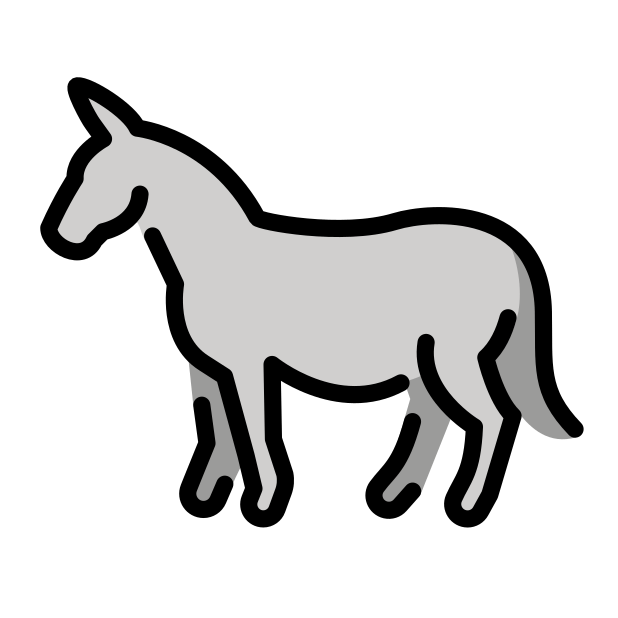
donkey